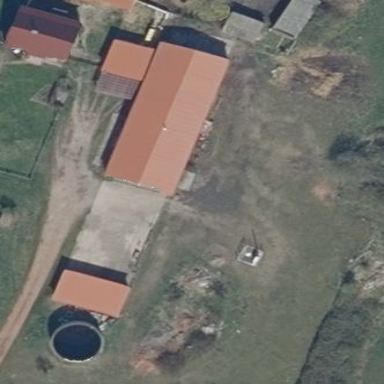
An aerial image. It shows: Farmyard area.